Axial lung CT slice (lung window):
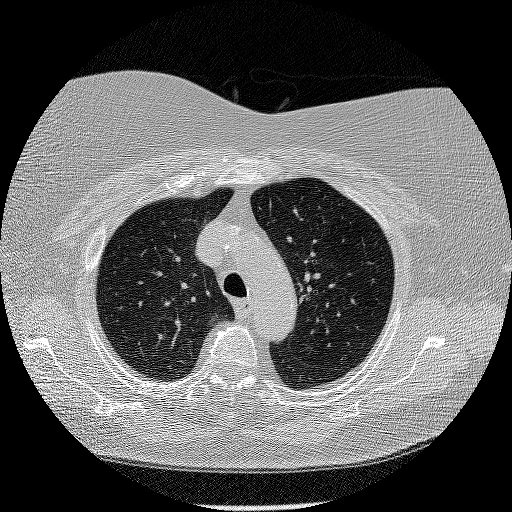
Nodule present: no